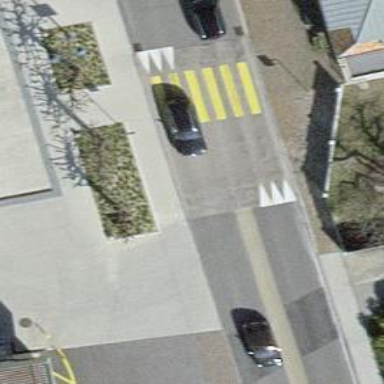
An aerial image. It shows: Traffic calming hump on the road.